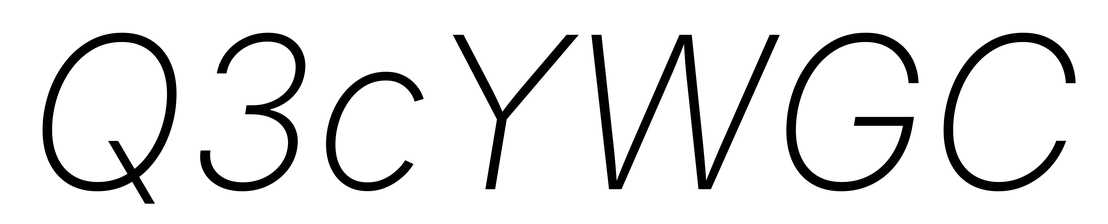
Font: Inter-Italic_ExtraLight_Italic